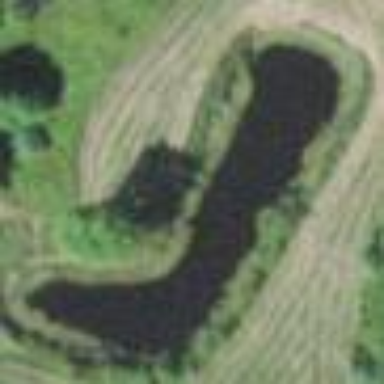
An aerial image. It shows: Serene pond surrounded by nature.